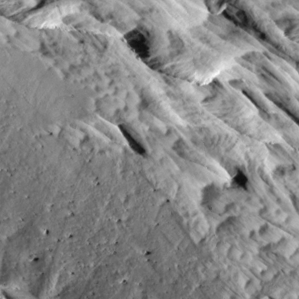
Label: non_frost